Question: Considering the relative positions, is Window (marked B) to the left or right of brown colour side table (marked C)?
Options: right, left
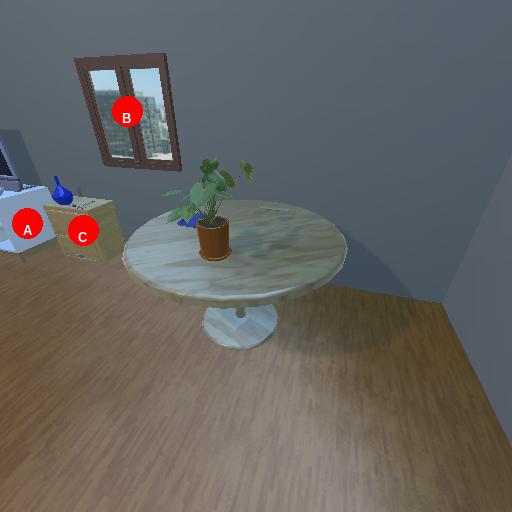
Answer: right